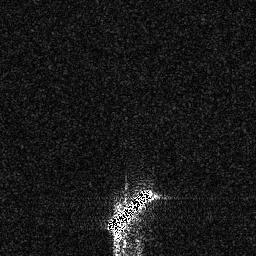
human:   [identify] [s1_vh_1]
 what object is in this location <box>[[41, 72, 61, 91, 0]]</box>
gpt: <ref>1 large ship at the bottom</ref>